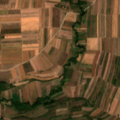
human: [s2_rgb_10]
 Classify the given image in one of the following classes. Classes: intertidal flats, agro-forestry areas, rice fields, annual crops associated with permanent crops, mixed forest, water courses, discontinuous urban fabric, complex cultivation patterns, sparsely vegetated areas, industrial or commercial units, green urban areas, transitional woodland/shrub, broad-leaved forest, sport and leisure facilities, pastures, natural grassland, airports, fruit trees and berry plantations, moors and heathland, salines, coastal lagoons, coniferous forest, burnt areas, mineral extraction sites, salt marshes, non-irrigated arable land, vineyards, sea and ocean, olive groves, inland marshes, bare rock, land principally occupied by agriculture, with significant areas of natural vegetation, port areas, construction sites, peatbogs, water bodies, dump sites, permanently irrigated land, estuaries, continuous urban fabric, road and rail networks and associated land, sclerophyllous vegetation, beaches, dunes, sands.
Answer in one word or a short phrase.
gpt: non-irrigated arable land, land principally occupied by agriculture, with significant areas of natural vegetation